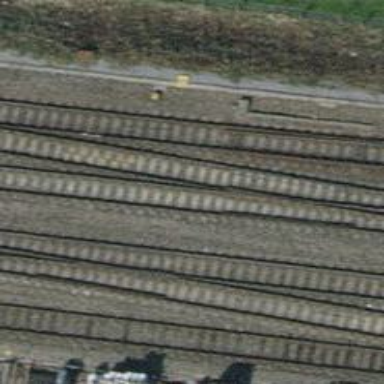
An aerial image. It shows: Railway switch.